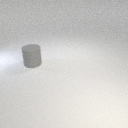
large gray rubber cylinder